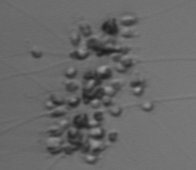
Label: Chaetoceros_didymus_TAG_external_flagellate